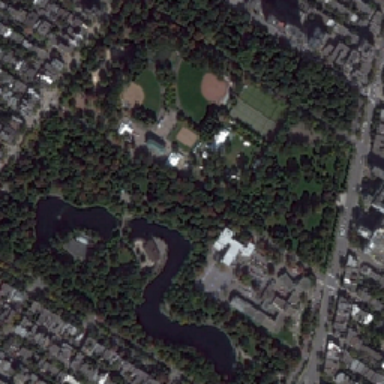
The park was full of trees .